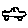
Label: car